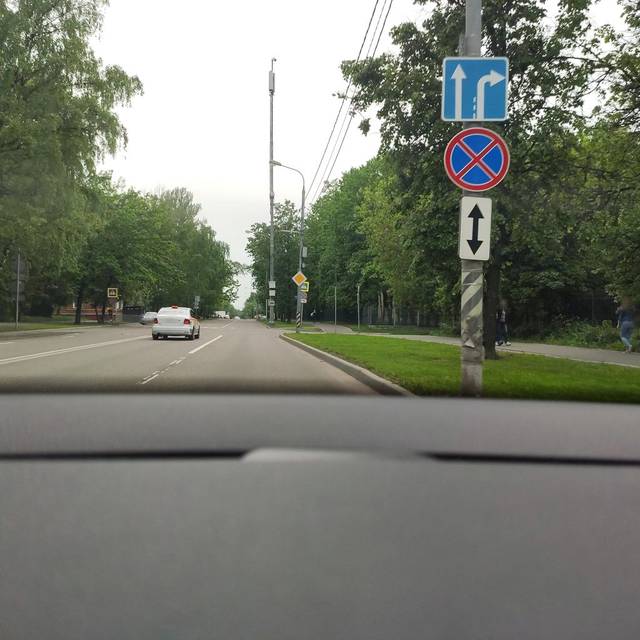
Region: Russia
Coordinates: 55.761, 37.801